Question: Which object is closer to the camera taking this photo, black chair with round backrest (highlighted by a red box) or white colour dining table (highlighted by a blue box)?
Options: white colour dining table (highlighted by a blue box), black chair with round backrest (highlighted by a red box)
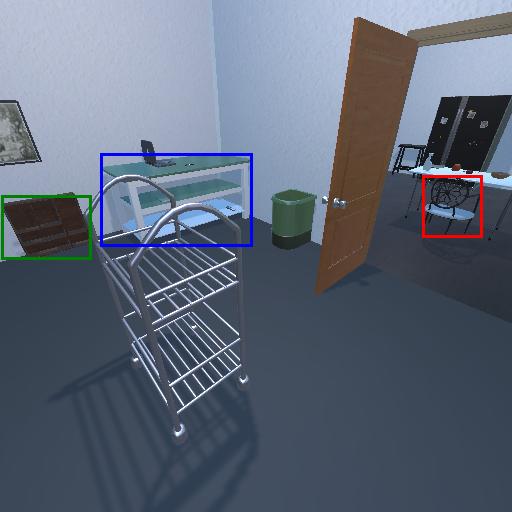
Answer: white colour dining table (highlighted by a blue box)